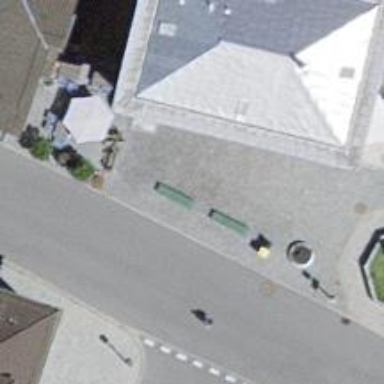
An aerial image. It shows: Bench for seating.